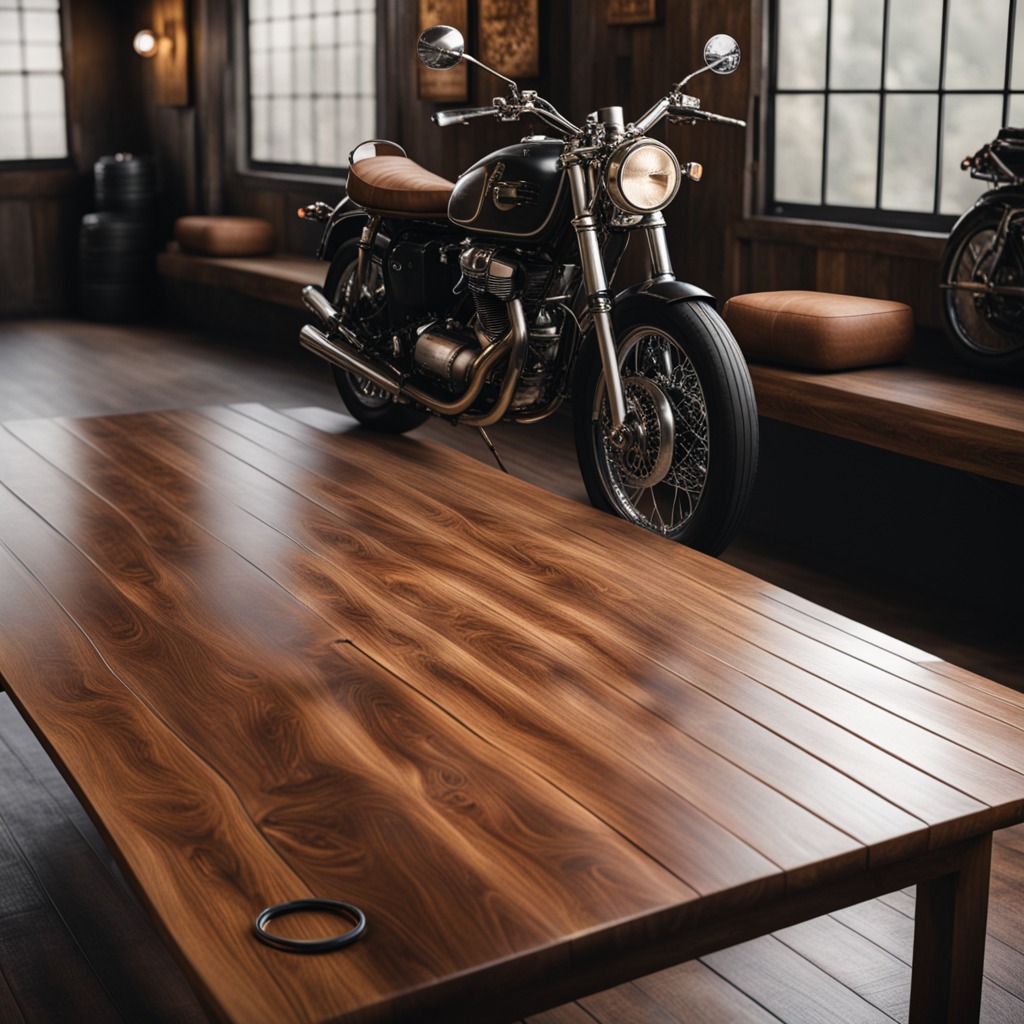
A rubber O-ring is lying on the wooden table in a vintage motorcycle garage.